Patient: sex M, age 69
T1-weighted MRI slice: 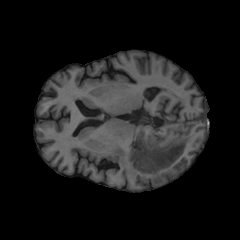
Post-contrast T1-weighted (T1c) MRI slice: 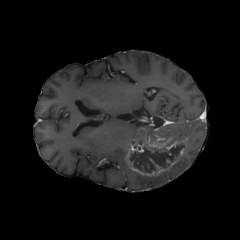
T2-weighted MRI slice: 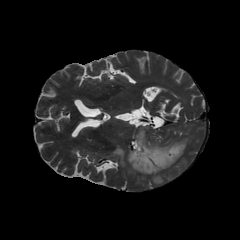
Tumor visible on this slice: yes
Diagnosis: Glioblastoma, IDH-wildtype
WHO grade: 4